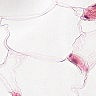
Metastatic tissue present: no